Interaction volume radius: 5 \u00c5
Interaction volume height: 25 \u00c5
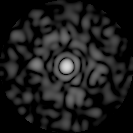
Disorder parameter: 0.8356